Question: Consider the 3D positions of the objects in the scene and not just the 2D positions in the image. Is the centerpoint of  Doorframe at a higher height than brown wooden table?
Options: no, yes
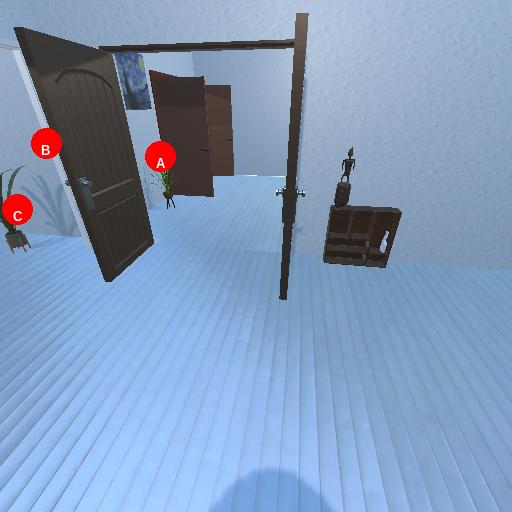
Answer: no